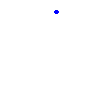
Particle: kaon